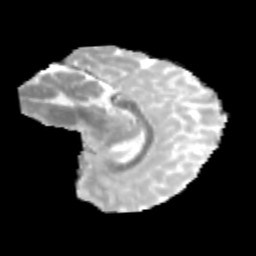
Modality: MD
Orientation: sagittal
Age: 13
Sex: male
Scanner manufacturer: siemens
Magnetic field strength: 3 T
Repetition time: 3.8 s
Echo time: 0.07 s